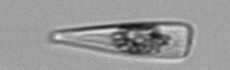
Label: Licmophora